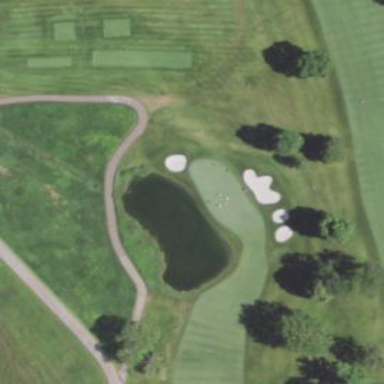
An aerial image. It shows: Picturesque scene of golf course with lateral water hazard.